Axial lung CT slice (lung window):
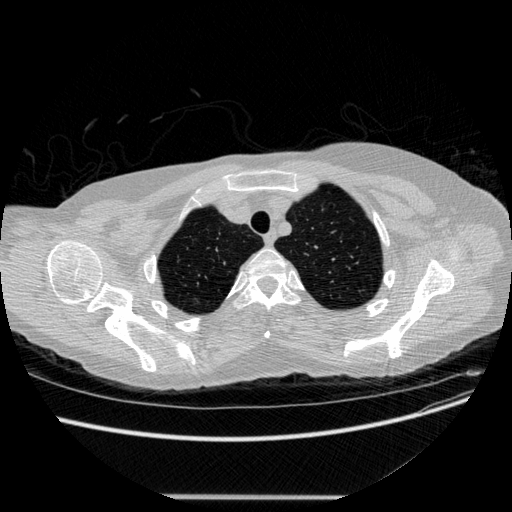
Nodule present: no